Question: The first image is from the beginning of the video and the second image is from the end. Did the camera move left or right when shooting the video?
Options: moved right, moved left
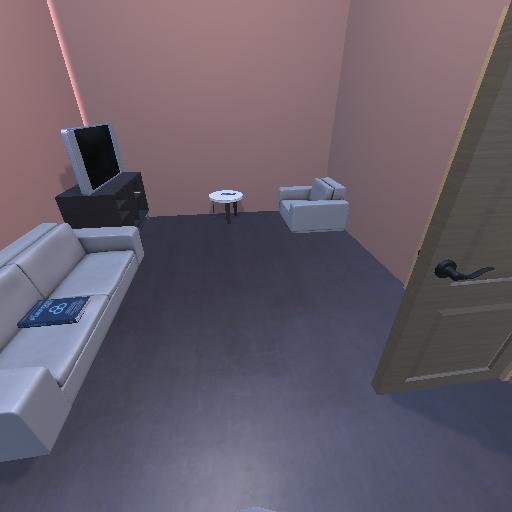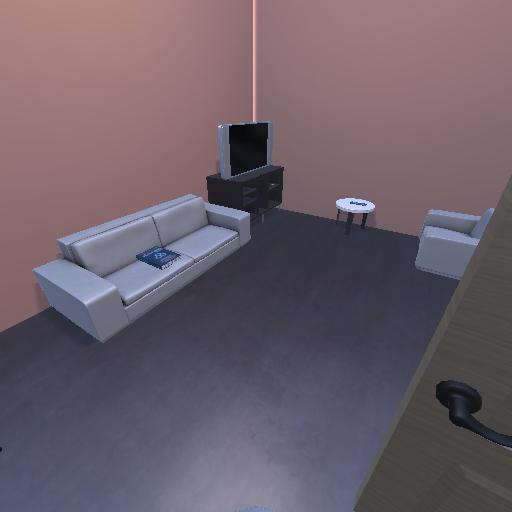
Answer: moved right